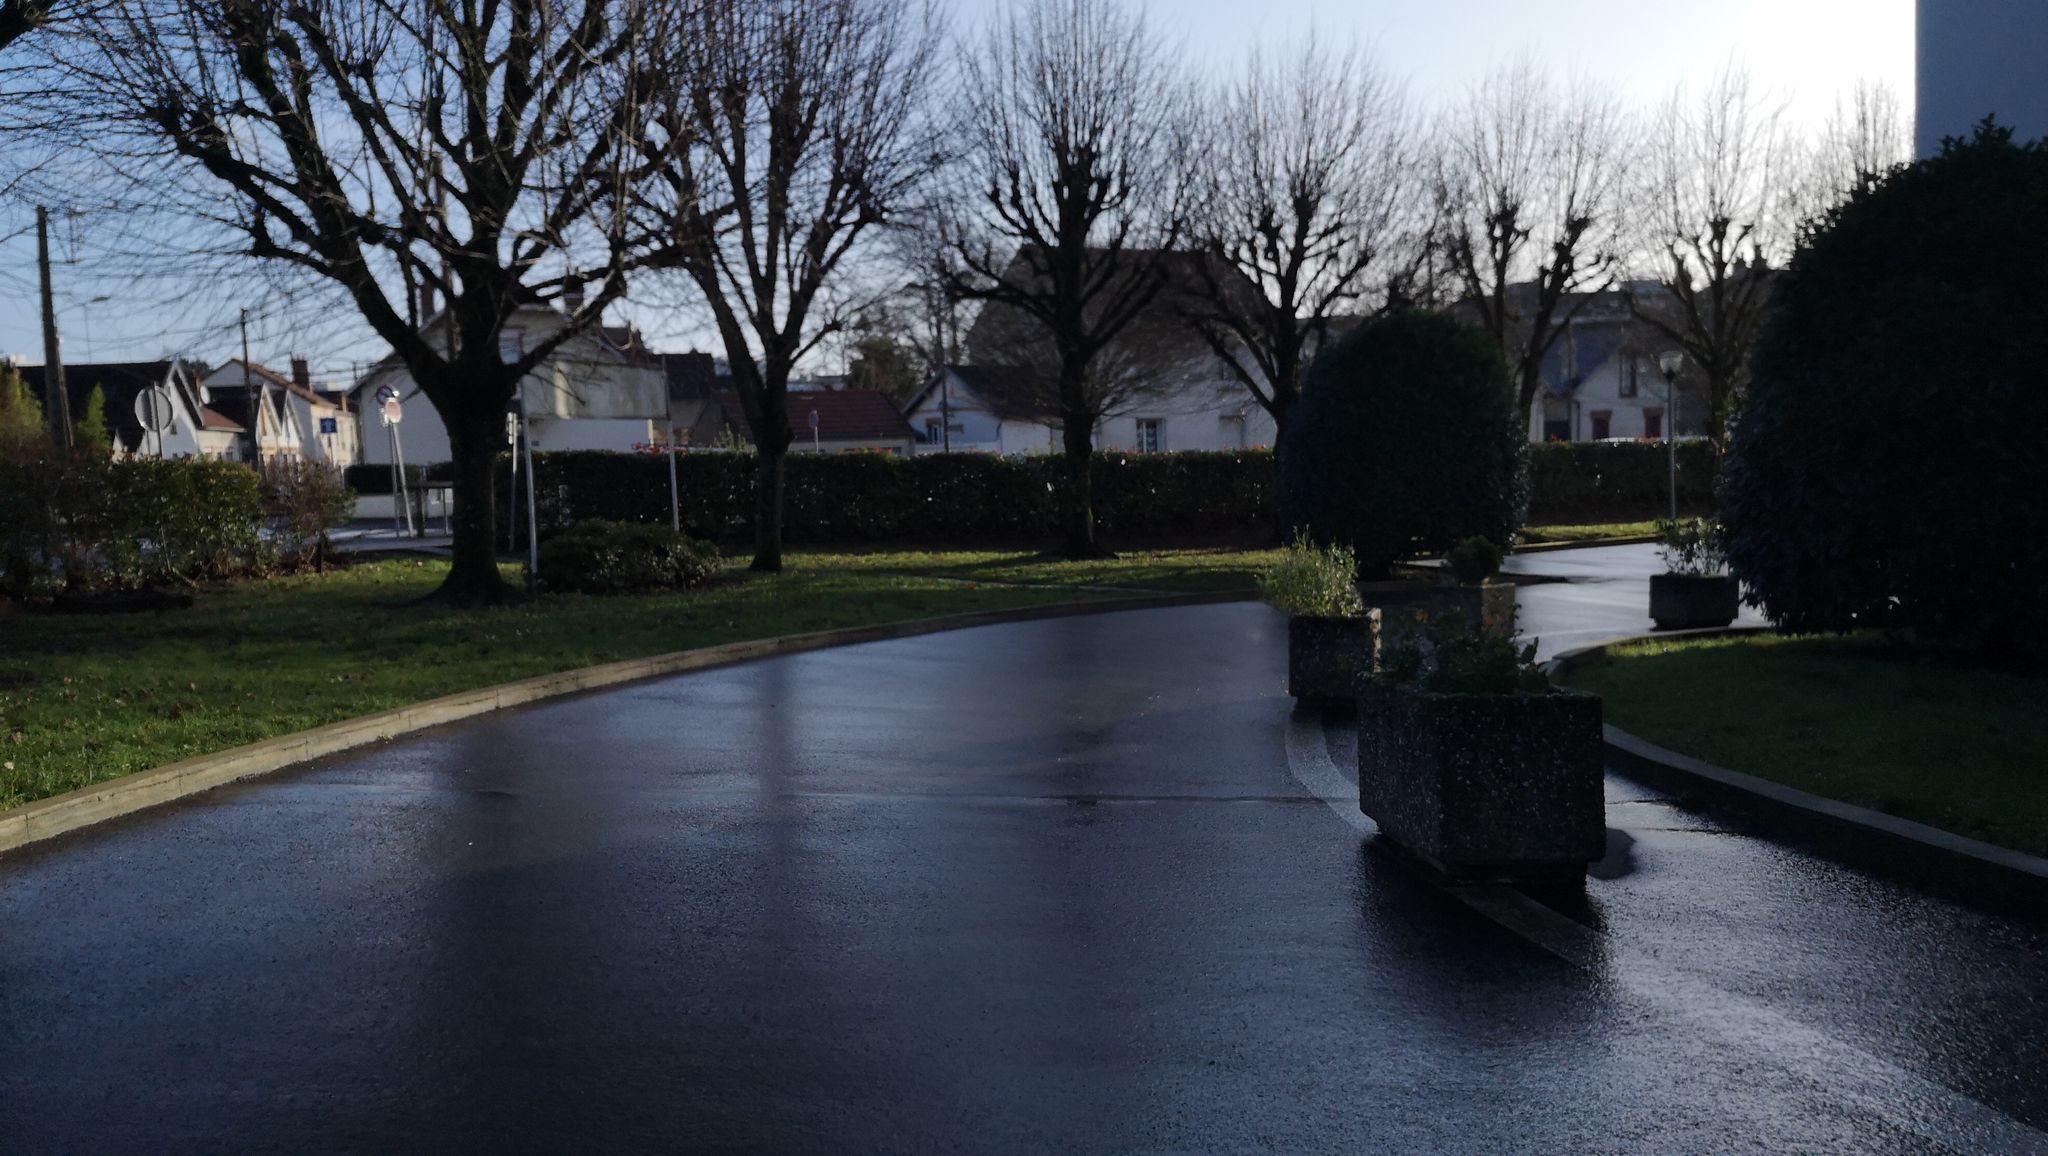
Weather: rainy
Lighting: day
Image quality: good
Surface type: walking surface
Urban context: urban centre
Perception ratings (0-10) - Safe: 7.66, Lively: 8.27, Beautiful: 9.19, Boring: 6.91, Depressing: 0.88, Wealthy: 7.75